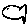
Label: fish